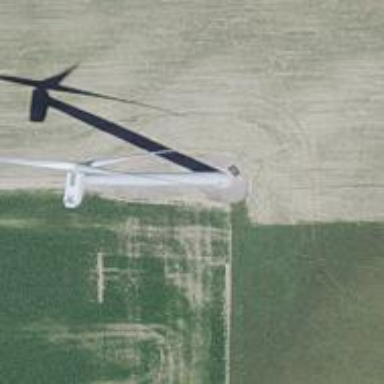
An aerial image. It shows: Wind generator powered by horizontal axis wind turbine.